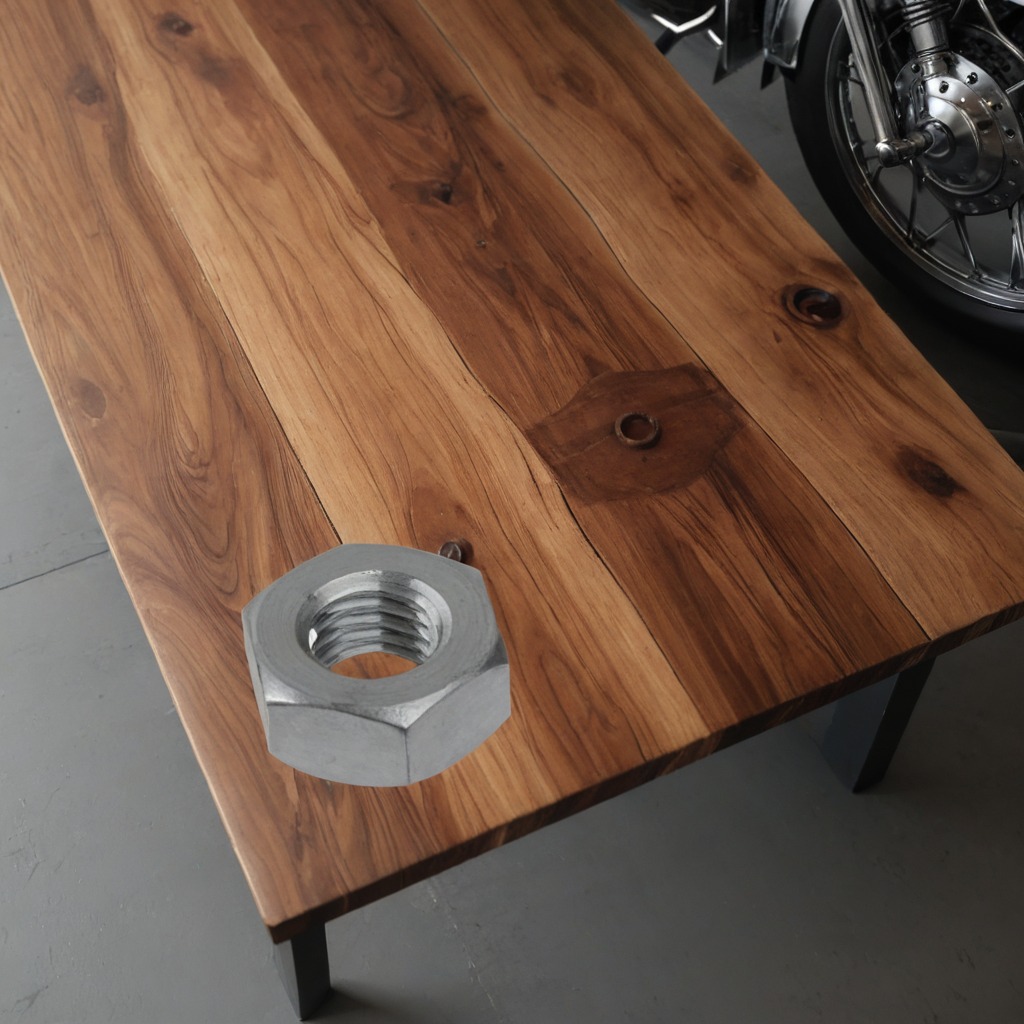
A metal nut is lying on the oil-spilled wooden table in a vintage motorcycle garage.